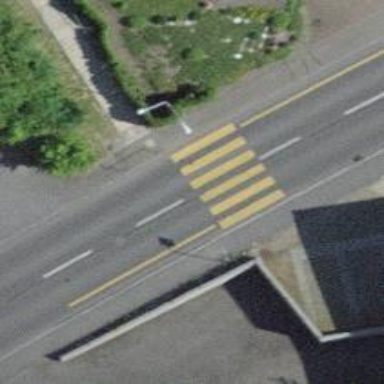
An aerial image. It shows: Kerb barrier.